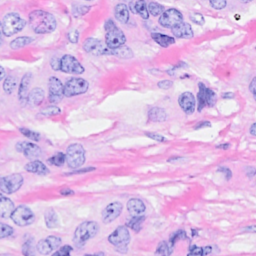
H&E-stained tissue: Breast